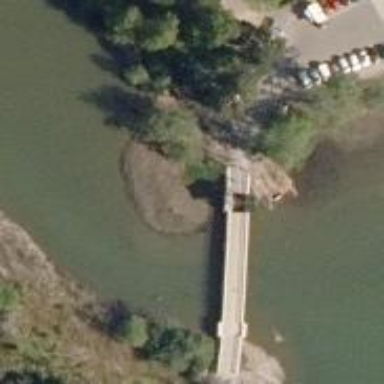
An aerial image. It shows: Service road that crosses over bridge.